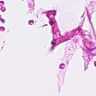
Metastatic tissue present: no